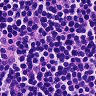
Metastatic tissue present: no